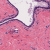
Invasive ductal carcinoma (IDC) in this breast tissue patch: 0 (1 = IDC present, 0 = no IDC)